Current action and preconditions to check: trajectory_clear

Your task: For each precondition in the list above, predict whether it will hold at this action.

Consider the current scene as observed from the mobile robot's camera, and analyze the predicted future states of all dynamic agents (e.g., people, animals, vehicles, or any moving entities) within the NEXT SECOND.

IMPORTANT: Only answer "very likely" if you are absolutely certain—based on strong, clear evidence—that a dynamic agent will violate the precondition in the predicted future state. Do NOT answer "very likely" for unlikely, ambiguous, or low-probability risks.

Ask yourself for each precondition: Is there a high probability, with clear and convincing evidence, that the predicted future states of any dynamic agent will interfere with the predicted future state of the currently executing action within the NEXT SECOND, causing that precondition to fail?

Assess the risk level based on these predictions. Use "likely" or "very likely" if motions create a clear risk of interference.

Use "neutral" or "improbable" if agents are nearby but their predicted paths are clearly diverging or non-conflicting.

Failure Risk Categories: "very improbable", "improbable", "neutral", "likely", "very likely"

Answer Format: Output ONLY the probability_of_failure value from these categories: "very improbable", "improbable", "neutral", "likely", "very likely"

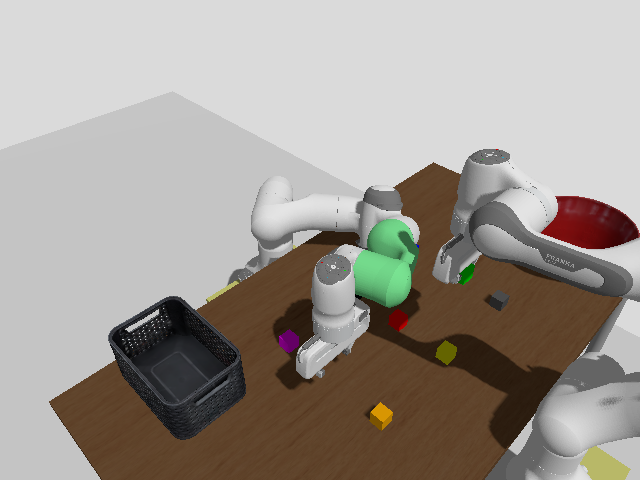

Answer: very improbable